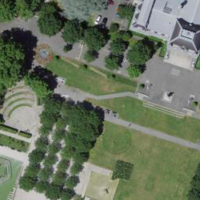
EUNIS habitat code: 53
Species observed at this site:
Corvus corone
Plantago major
Cygnus olor
Sturnus vulgaris
Parus major
Chloris chloris
Streptopelia decaocto
Corvus frugilegus
Columba livia
Passer domesticus
Columba palumbus
Motacilla alba
Ficedula hypoleuca
Turdus merula